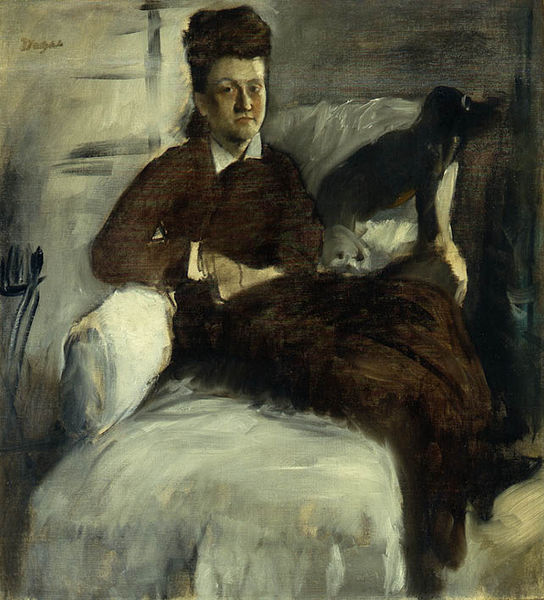
Titel: Bildnis Madame Jeantaud
Künstler: Edgar Degas
Standort: Karlsruhe
Institution: Staatliche Kunsthalle Karlsruhe
Schlagwörter: blau, dunkel, gemälde, hand, kopf, schatten, wasser, weiß, aquarell, gelb, grün, impressionismus, sitzen, braun, degas, dunkelbraun, frau, frisur, grau, haar, hell, hut, kleid, licht, mund, nase, ohrring, schwarz, stuhl, szene, tisch, zimmer, blick, dame, hund, hunde, rot, tier, tiere, tuch, beige, rock, alt, mütze, wand, arm, arme, augen, blass, gesicht, kragen, lang, trauer, hände, portrait, porträt, signatur, öl, einsam, haare, mantel, sessel, sitzend, decke, frontal, lippen, rouge, traurig, genre, beine, welpe, seitlich, sofa, armlehne, düster, lehne, sitz, schuhe, mauer, signiert, edgar, ölgemälde, kissen, polster, weib, impressionistisch, ernst, streng, manet, melancholisch, bett, allein, couch, ölfarbe, ellenbogen, chaiselonge, divan, katze, diwan, hocken, manschette, liege, verschränkt, muff, verschwommen, verwischt, kund, aufgestützt, hochfrisur, alleine, chaiselongue, ottomane, gelblich, katzen, grü, brau, lehen, fahl, übereinander, katen, schosshund, ölstudie, mops, kanapee, recamiere, recamier, portrat, chaiselounge, jut, im bett, verschränt, nachtisch, 19. jahrhundert, 1920, braunes kleid, braun#, scheselong, frau cheselongue hund gemälde weiß braun, auf sofa, rückwnad, manschett, blickt auf betrachter, weiß frau hund, kanapé, sitzende frau mit hund, strentg, dicker duktus